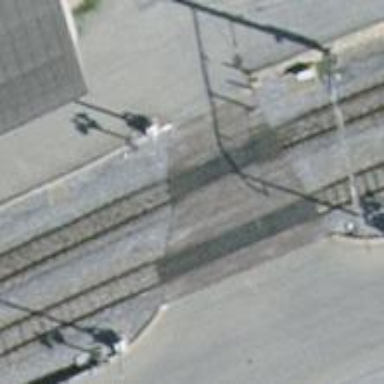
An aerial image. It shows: Level crossing with lights and barriers.